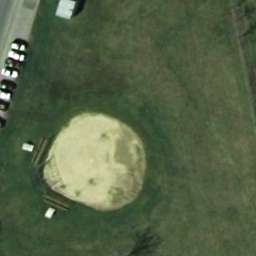
Label: baseball diamond